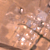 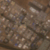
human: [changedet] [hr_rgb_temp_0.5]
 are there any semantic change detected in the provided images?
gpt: The residential area is extended towards desert on the left side.